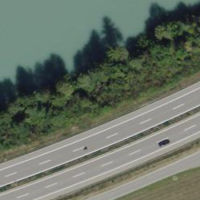
EUNIS habitat code: 57
Species observed at this site:
Spiranthes spiralis